【题型】解答题　【知识点】平面几何　【难度】medium
如图，已知点$E$、$F$分别在$\triangle ABC$的边$AB$和$AC$上，$EF \parallel BC$，$BE = 2AE$，点$D$在$BC$的延长线上，$BC = CD$，连接$ED$与$AC$交于点$G$。

(1) 求$\dfrac{EG}{GD}$的值；

(2) 设$\overrightarrow{BA} = \vec{a}$，$\overrightarrow{BD} = \vec{b}$，那么$\overrightarrow{AC} = \underline{\quad\quad}$，$\overrightarrow{EG} = \underline{\quad\quad}$。（用向量$\vec{a}$、$\vec{b}$表示）
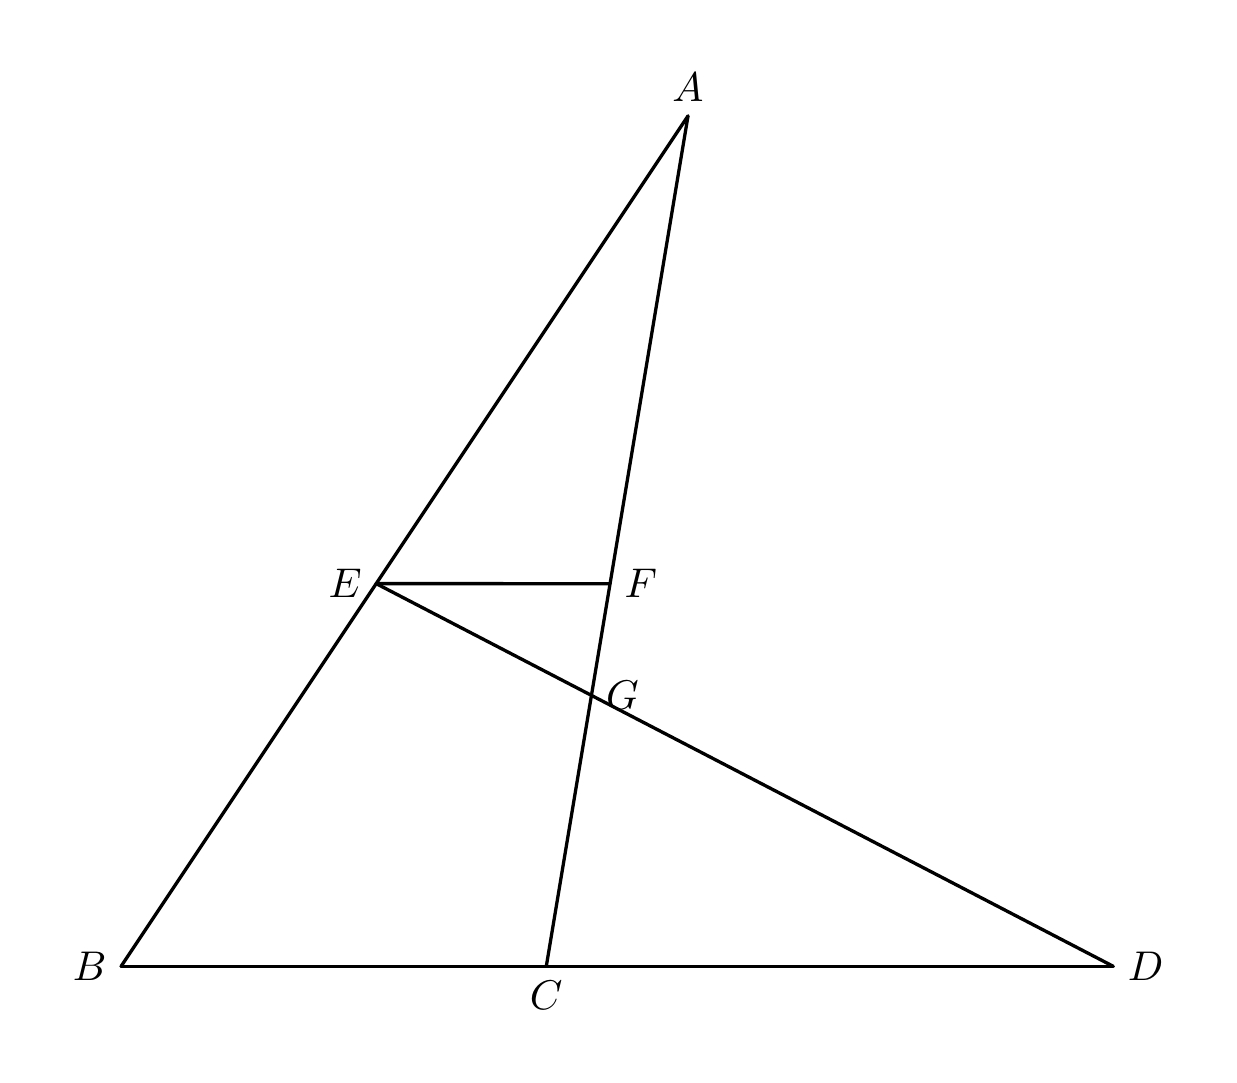
【解答】
\textbf{【答案】}
(1) $\dfrac{1}{3}$

(2) $-\vec{a}+\dfrac{1}{2}\vec{b},\ -\dfrac{1}{6}\vec{a}+\dfrac{1}{4}\vec{b}$

\textbf{【分析】}
本题考查平面向量、相似三角形的判定与性质，熟练掌握三角形法则、相似三角形的判定与性质是解答本题的关键。

(1) 由题意可得$\triangle AEF \backsim \triangle ABC$，则$\dfrac{EF}{BC} = \dfrac{AE}{AB} = \dfrac{1}{3}$，即$\dfrac{EF}{CD} = \dfrac{1}{3}$，再证明$\triangle EFG \backsim \triangle DCG$，即可求解；

(2) 由题意得$\overrightarrow{BC} = \dfrac{1}{2}\overrightarrow{BD} = \dfrac{1}{2}\vec{b}$，$\overrightarrow{AB} = -\vec{a}$，则$\overrightarrow{AC} = \overrightarrow{AB} + \overrightarrow{BC}$；由题意得$EG = \dfrac{1}{4}ED$，$BE = \dfrac{2}{3}AB$，则$\overrightarrow{EB} = -\dfrac{2}{3}\vec{a}$，$\overrightarrow{ED} = \overrightarrow{EB} + \overrightarrow{BD}$，进而求解。

\textbf{【详解】}
(1) $\because BE = 2AE,$
$\therefore AB = 3AE.$

$\because EF \parallel BC,$
$\therefore \angle AEF = \angle B,\ \angle AFE = \angle ACB,$
$\therefore \triangle AEF \backsim \triangle ABC,$

$\therefore \dfrac{EF}{BC} = \dfrac{AE}{AB} = \dfrac{1}{3},$

$\because BC = CD,$
$\therefore \dfrac{EF}{CD} = \dfrac{1}{3},$

$\because EF \parallel BC,$
$\therefore \angle GEF = \angle GDC,\ \angle EFG = \angle DCG,$
$\therefore \triangle EFG \backsim \triangle DCG,$

$\therefore \dfrac{EG}{GD} = \dfrac{EF}{CD} = \dfrac{1}{3}.$

(2) $\because BC = CD,$
$\therefore \overrightarrow{BC} = \dfrac{1}{2}\overrightarrow{BD} = \dfrac{1}{2}\vec{b},$

$\because \overrightarrow{BA} = \vec{a},$
$\therefore \overrightarrow{AB} = -\vec{a},$

$\therefore \overrightarrow{AC} = \overrightarrow{AB} + \overrightarrow{BC} = -\vec{a} + \dfrac{1}{2}\vec{b},$

$\because \dfrac{EG}{GD} = \dfrac{1}{3},$
$\therefore EG = \dfrac{1}{3}GD,\ EG = \dfrac{1}{4}ED,$

$\because BE = 2AE,$
$\therefore BE = \dfrac{2}{3}AB,$

$\therefore 则\overrightarrow{EB} = -\dfrac{2}{3}\vec{a},$

$\therefore \overrightarrow{ED} = \overrightarrow{EB} + \overrightarrow{BD} = -\dfrac{2}{3}\vec{a} + \vec{b},$

$\therefore \overrightarrow{EG} = \dfrac{1}{4}\left(-\dfrac{2}{3}\vec{a} + \vec{b}\right) = -\dfrac{1}{6}\vec{a} + \dfrac{1}{4}\vec{b}.$

故答案为：$\overrightarrow{AC} = -\vec{a} + \dfrac{1}{2}\vec{b},\ \overrightarrow{EG} = -\dfrac{1}{6}\vec{a} + \dfrac{1}{4}\vec{b}.$